Question: Is it possible to extrude a shape using D3, such as a U.S. state based upon an attribute value?
For example, in this graphic, the states are extruded based upon some attribute value, which could be something like population or income.

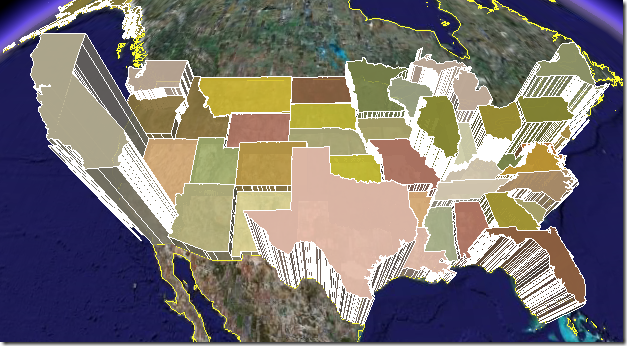
Answer: D3 doesn't offer support for 3D shapes. So in principle, the answer is yes as long as you're willing to code the 3D part yourself. You are however most likely much better off using a library that supports this explicitly (like <URL>, maybe in conjunction with D3.